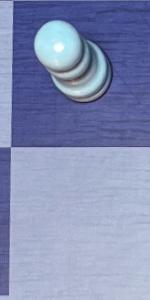
Label: Empty